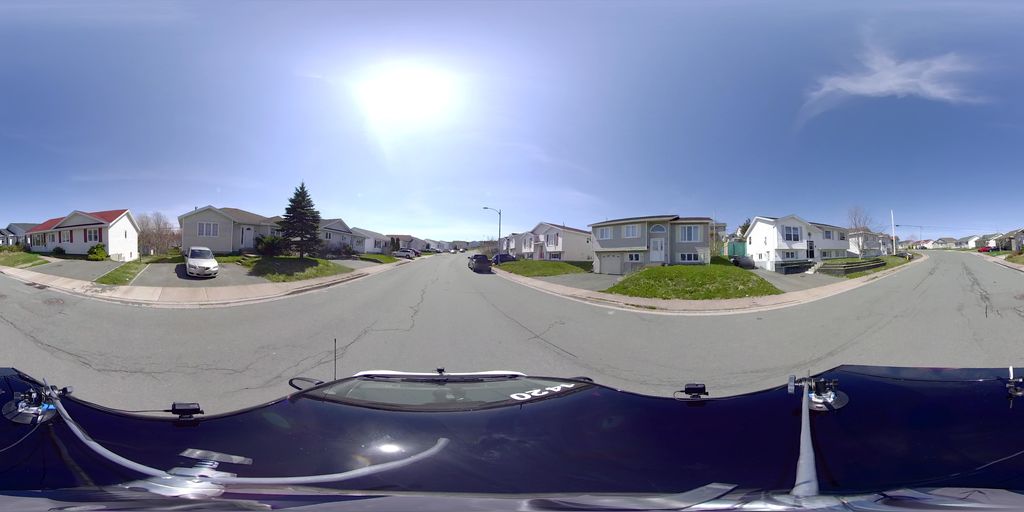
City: st_johns